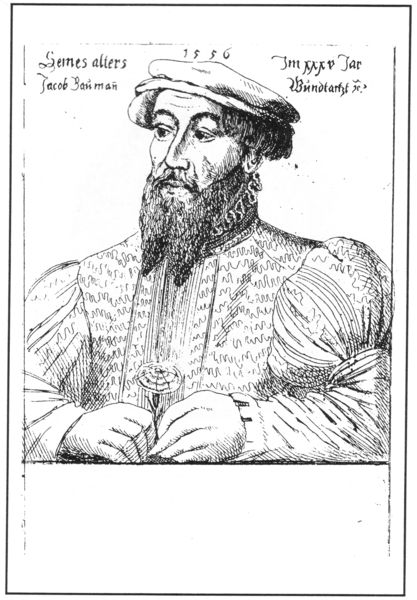
Titel: Bildnis des Jacob Baumann
Künstler: Hanns Lautensack
Institution: (Seriendruck)
Schlagwörter: dunkel, hand, kopf, mann, schatten, umhang, weiß, blume, geste, grau, hell, hut, licht, mund, nase, schwarz, skizze, stirn, tisch, zeichnung, blick, rock, bart, jacke, kappe, mütze, arm, arme, augen, falten, gesicht, kleidung, kragen, lang, rahmen, vollbart, ärmel, bildnis, hände, portrait, porträt, gewand, haare, mantel, reich, stoff, adel, pflanze, augenbrauen, brosche, ohren, puffärmel, renaissance, holzschnitt, schrift, wangen, papier, datierung, kette, grafik, graphik, weis, rand, französisch, könig, inschrift, verzierung, robe, rüschen, jahreszahl, druck, schraffur, schwarz weiß, holzstich, stich, titel, illustration, text, beschriftung, herrscher, nelke, festlich, brokat, jahr, barett, wams, gelehrter, dürer, schreiber, kupferstich, ornat, dumm, jakob, glotzaugen, körer, händ, sereindruck, jacob, händen, festlicht, jar, 1556, alters, jako, baumann, im, xxxv, ärmell, mützel, hjerr, zeichnung+druck, spirtbart, bouman, jacob bouman